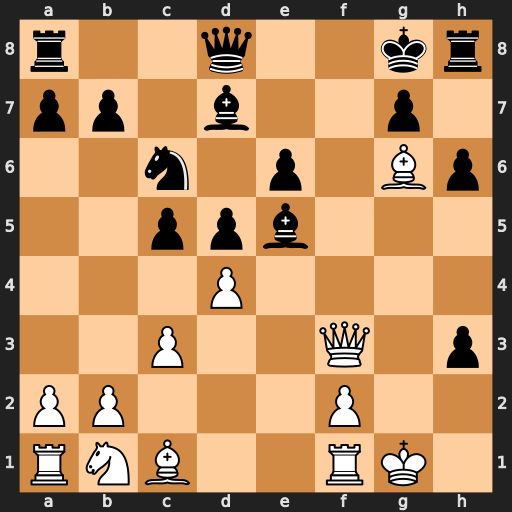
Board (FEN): r2q2kr/pp1b2p1/2n1p1Bp/2ppb3/3P4/2P2Q1p/PP3P2/RNB2RK1
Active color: w
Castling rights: -
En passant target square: -
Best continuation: Qf7#